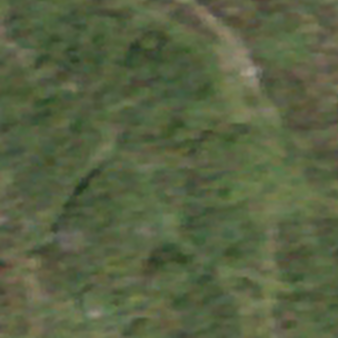
Label: other